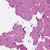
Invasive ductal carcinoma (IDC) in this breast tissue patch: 0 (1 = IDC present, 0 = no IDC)